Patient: sex M, age 52
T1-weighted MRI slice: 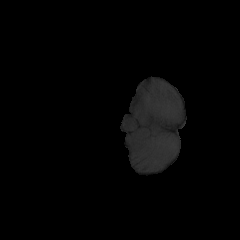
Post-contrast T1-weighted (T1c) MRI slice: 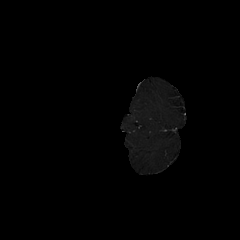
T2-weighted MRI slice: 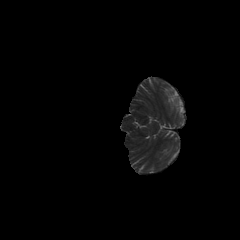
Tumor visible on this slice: no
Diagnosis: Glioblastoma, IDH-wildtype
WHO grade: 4